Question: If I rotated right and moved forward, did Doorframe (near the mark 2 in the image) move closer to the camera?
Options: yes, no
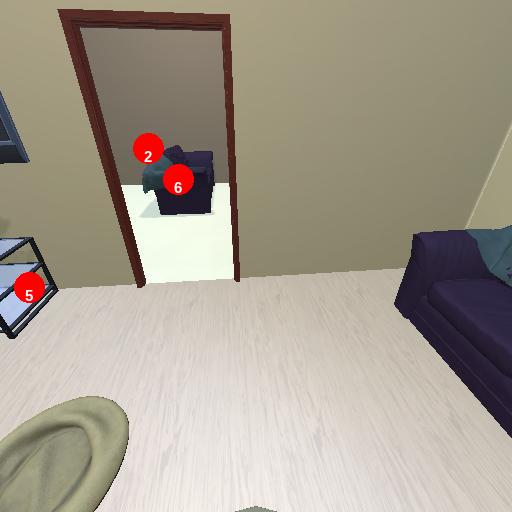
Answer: yes